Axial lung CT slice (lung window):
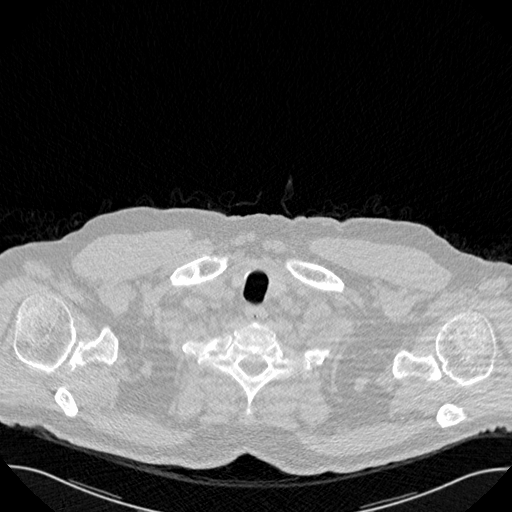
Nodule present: no